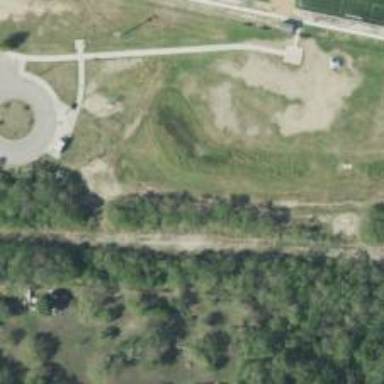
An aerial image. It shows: Disc golf hole.